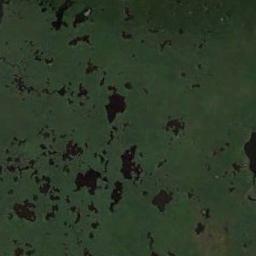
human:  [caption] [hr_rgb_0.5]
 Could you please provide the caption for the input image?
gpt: Half of this wetland is flooded .

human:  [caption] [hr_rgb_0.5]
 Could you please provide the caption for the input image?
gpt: The wetland consists of green plants and water .

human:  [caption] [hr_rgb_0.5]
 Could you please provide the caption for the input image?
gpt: Many waters of different sizes are surrounded by wetlands .

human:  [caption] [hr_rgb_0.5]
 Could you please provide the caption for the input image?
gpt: The surface of the lake in a wetland is covered with a large dense dark green and light green mixed plants .

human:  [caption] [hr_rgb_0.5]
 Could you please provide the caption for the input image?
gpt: There are many green areas and some water areas on the wetland .